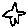
Label: star